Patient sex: M
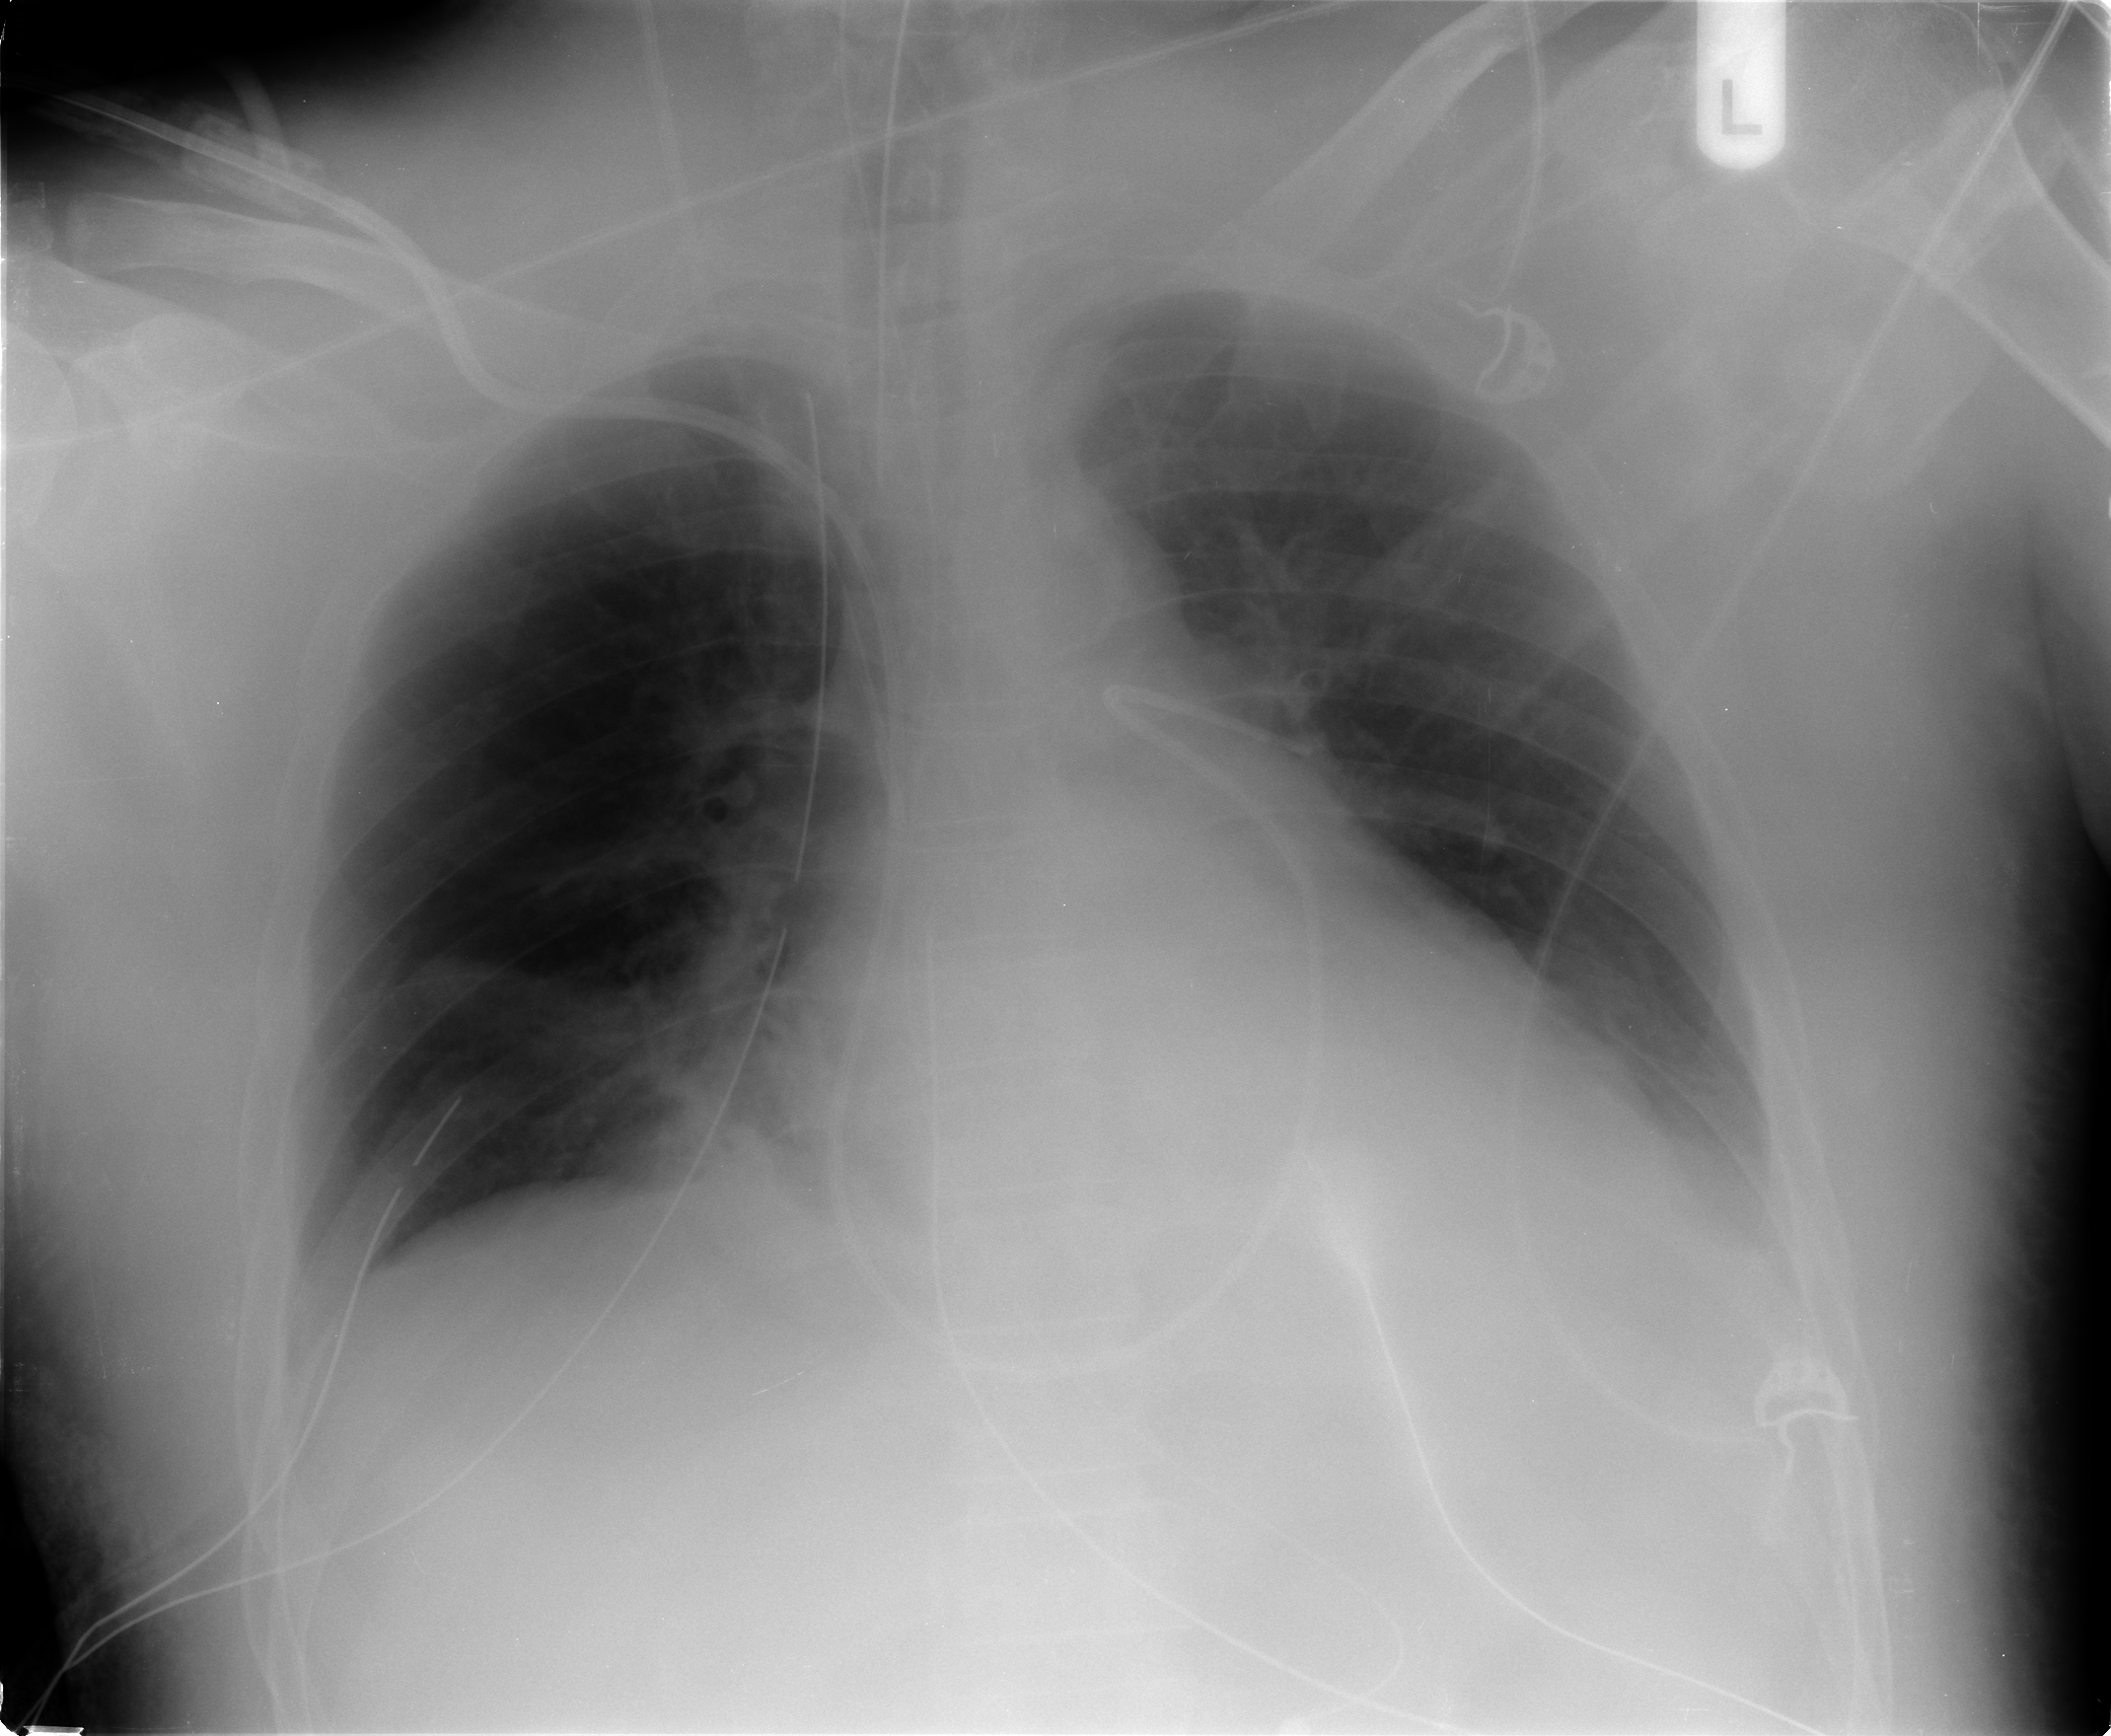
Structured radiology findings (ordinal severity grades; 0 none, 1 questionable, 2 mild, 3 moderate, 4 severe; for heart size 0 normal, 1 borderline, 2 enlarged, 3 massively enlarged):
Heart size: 2
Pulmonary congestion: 2
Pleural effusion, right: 0
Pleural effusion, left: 1
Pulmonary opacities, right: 0
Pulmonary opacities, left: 0
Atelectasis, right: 2
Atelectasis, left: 2